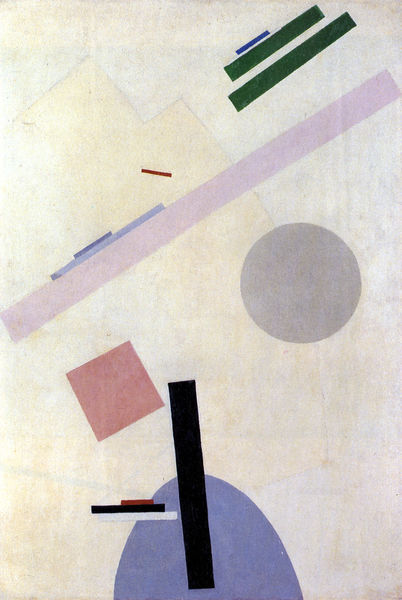
Titel: Suprematismus
Künstler: Kasimir Malewitsch
Standort: New York (New York)
Institution: The Museum of Modern Art
Schlagwörter: berg, blau, gemälde, weiß, gelb, grün, komposition, kubismus, bunt, grau, hell, pastell, schwarz, rot, beige, wand, blass, felder, rosa, kreis, oval, rund, farbig, moderne, abstrakt, berge, farben, fläche, flächen, modern, farbe, formen, lila, steifen, violett, linien, figuren, gerade, streifen, balken, striche, surrealismus, rechtecke, mond, eckig, rechteck, linie, form, strich, kunst, ecken, diagonal, geometrisch, raute, quader, konstruktion, diagonale, geometrie, quadrat, viereck, klee, kandinsky, anordnung, konstruktivismus, informel, miro, überschneidung, ellipse, fliederfarben, malewitsch, mobile, ellypse, kompostition